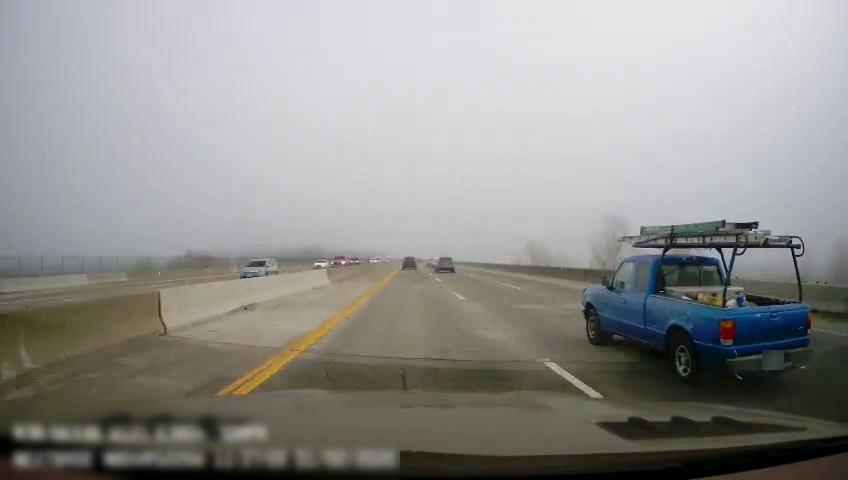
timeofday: Day
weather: Cloudy
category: Drivable Space
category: Drivable Space
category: Vehicles | SUV
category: Vehicles | Car
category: Vehicles | Car
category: Vehicles | Truck
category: Vehicles | SUV
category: Vehicles | SUV
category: Vehicles | Truck
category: Vehicles | SUV
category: Lanes | Current Lane
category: Lanes | Current Lane
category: Lanes | Alternate Lane
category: Lanes | Alternate Lane
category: Lanes | Alternate Lane
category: Lanes | Opposite Lane
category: Lanes | Opposite Lane